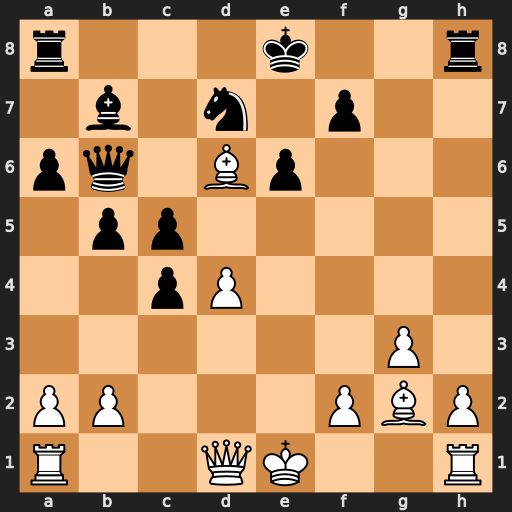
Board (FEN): r3k2r/1b1n1p2/pq1Bp3/1pp5/2pP4/6P1/PP3PBP/R2QK2R
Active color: w
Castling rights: KQkq
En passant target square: -
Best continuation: dxc5 Nxc5 Bxc5 Qxc5 Bxb7